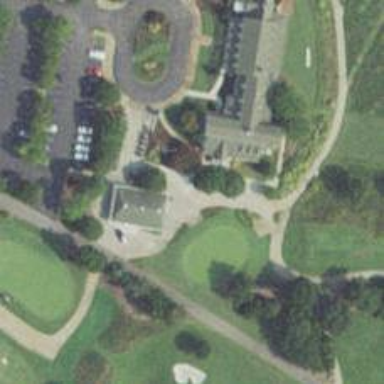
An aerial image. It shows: Path for golf carts.